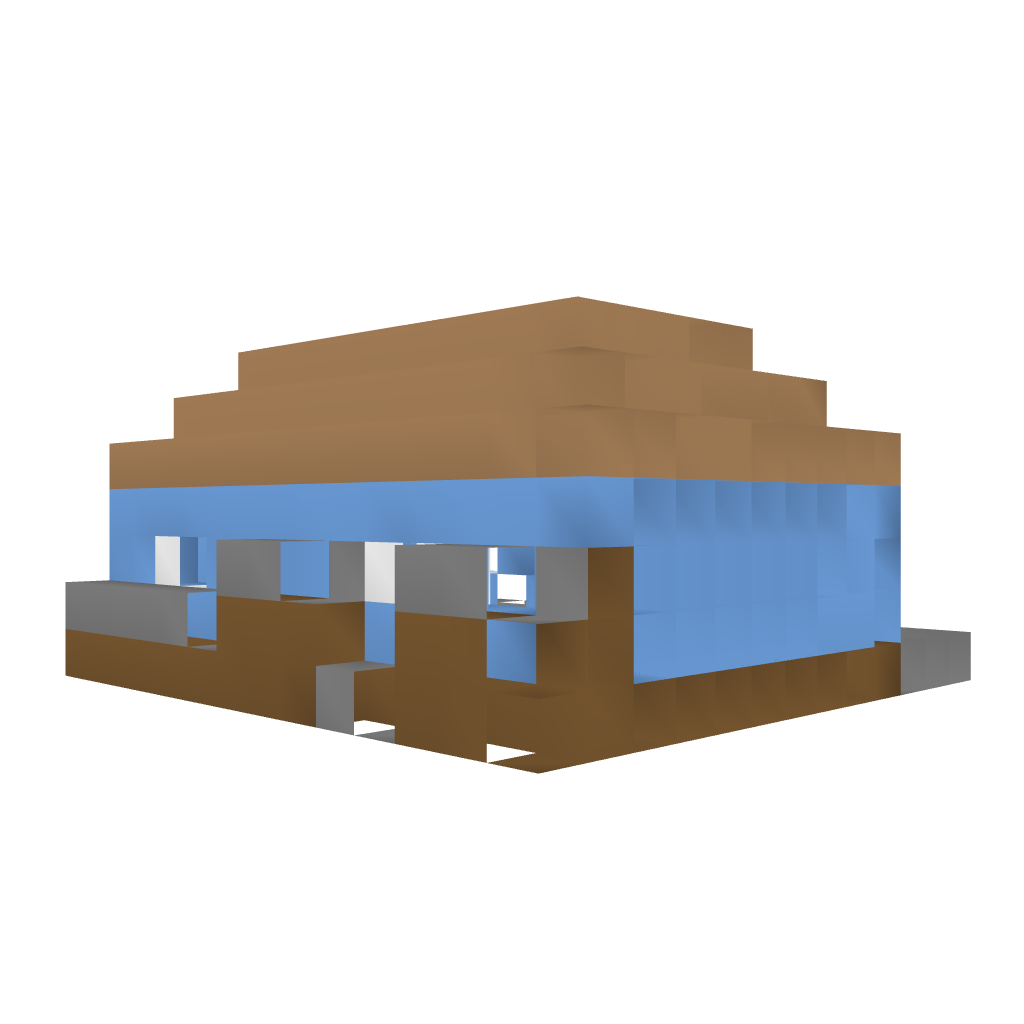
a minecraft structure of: Kleine Hütte good quality